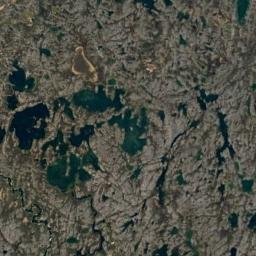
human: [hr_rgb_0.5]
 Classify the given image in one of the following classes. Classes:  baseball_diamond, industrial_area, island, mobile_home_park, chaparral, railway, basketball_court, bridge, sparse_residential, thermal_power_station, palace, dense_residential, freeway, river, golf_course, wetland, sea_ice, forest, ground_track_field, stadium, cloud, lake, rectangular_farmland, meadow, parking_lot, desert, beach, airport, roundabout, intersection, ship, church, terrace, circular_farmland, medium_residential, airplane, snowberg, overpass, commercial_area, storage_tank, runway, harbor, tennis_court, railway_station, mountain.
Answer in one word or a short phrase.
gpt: wetland